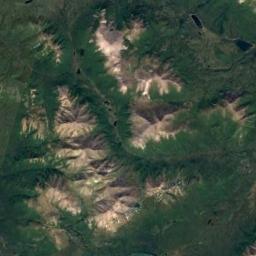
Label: mountain